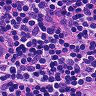
Metastatic tissue present: no